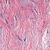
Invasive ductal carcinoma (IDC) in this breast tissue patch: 0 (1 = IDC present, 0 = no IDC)